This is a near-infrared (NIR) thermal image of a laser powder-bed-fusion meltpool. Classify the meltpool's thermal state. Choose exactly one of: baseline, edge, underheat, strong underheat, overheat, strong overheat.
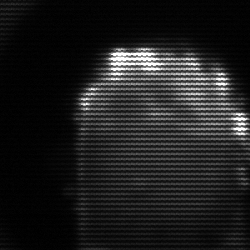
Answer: baseline